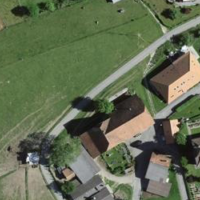
EUNIS habitat code: 55
Species observed at this site:
Tussilago farfara